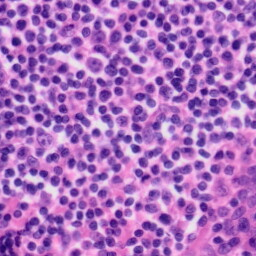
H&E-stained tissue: Tonsil